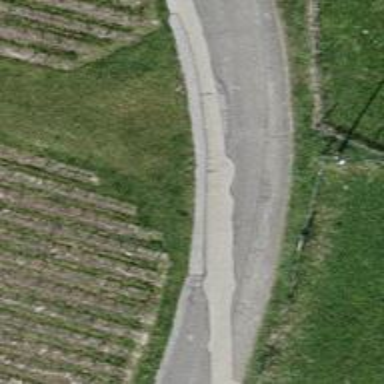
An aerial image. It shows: Residential road with opposite cycleway.